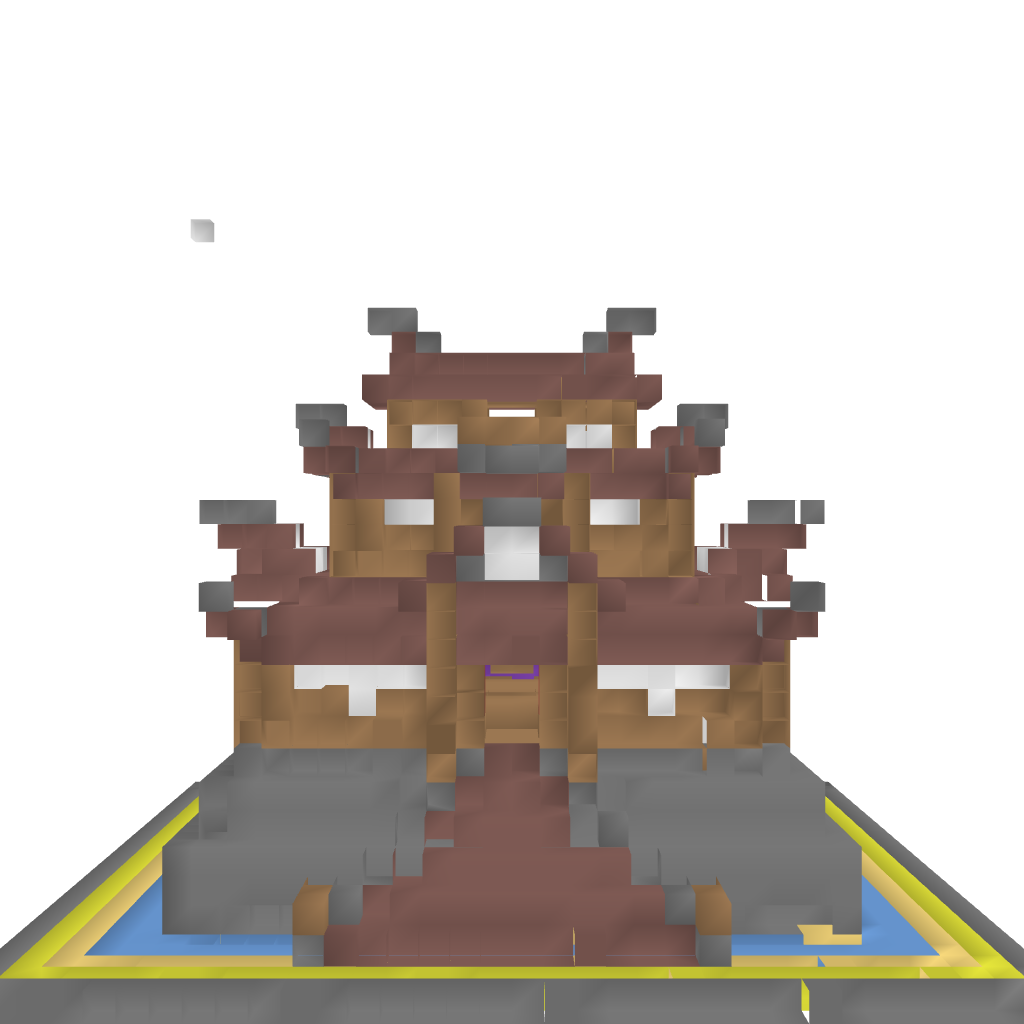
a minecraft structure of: Supreme Class Asian Style House bad low quality